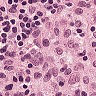
Metastatic tissue present: no